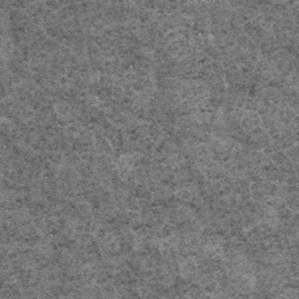
Label: frost